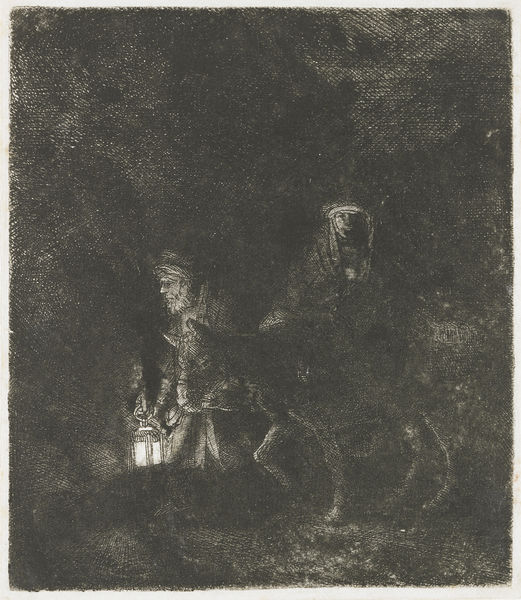
Titel: De vlucht naar Egypte: nachtstuk
Künstler: Rembrandt Harmensz. van Rijn
Standort: Amsterdam
Institution: Rijksmuseum
Schlagwörter: dunkel, mann, frau, lampe, laterne, licht, nacht, zeichnung, rembrandt, dunkelheit, kind, paar, esel, flucht, radierung, jesus, reise, maria, josef, ägypten